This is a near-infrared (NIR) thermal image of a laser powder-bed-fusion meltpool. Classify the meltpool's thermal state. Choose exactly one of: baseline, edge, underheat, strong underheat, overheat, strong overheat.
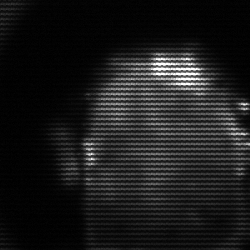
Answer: baseline